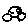
Label: car